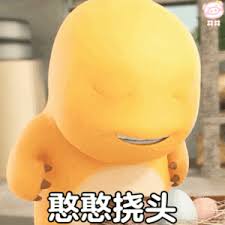
Label: nailong